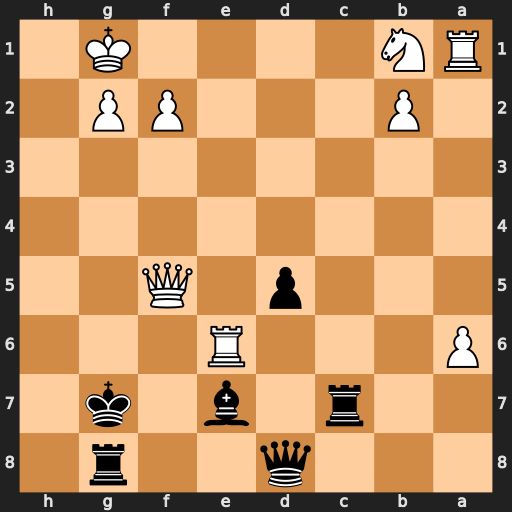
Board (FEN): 3q2r1/2r1b1k1/P3R3/3p1Q2/8/8/1P3PP1/RN4K1
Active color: b
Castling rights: -
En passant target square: -
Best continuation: Rc1+ Kh2 Bd6+ Rxd6 Qxd6+